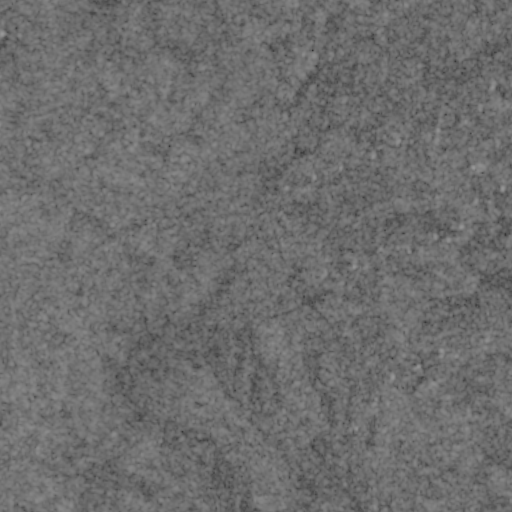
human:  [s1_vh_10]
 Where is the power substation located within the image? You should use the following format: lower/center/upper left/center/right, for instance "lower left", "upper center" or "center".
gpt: The power substation is located in the upper right of the image.
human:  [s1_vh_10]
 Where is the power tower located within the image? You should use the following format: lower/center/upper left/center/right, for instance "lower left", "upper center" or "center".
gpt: The power tower is located in the upper right of the image.
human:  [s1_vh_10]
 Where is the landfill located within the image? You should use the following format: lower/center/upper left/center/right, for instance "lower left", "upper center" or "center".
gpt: There is no landfill in the image.

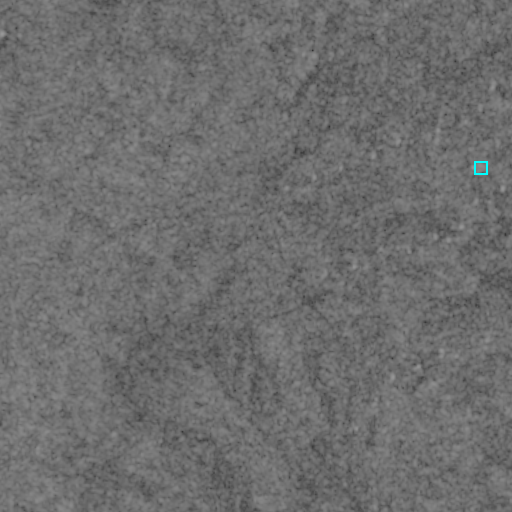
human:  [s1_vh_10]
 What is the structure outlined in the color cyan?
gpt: The structure outlined in cyan is a power substation.
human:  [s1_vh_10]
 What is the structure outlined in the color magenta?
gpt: There is no magenta outline.